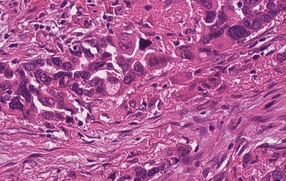
Tumor epithelial tissue: yes
Tumor-associated stroma tissue: yes
Normal tissue: no